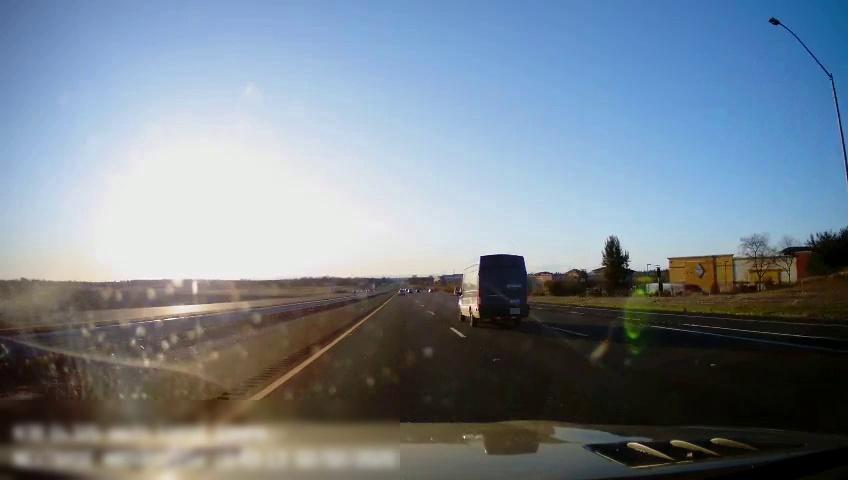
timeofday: Day
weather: Sunny
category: Drivable Space
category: Drivable Space
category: Vehicles | Truck
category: Lanes | Current Lane
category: Lanes | Current Lane
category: Lanes | Alternate Lane
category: Lanes | Alternate Lane
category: Lanes | Alternate Lane
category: Lanes | Alternate Lane